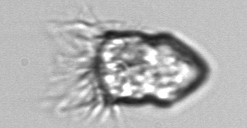
Label: Strombidium_inclinatum